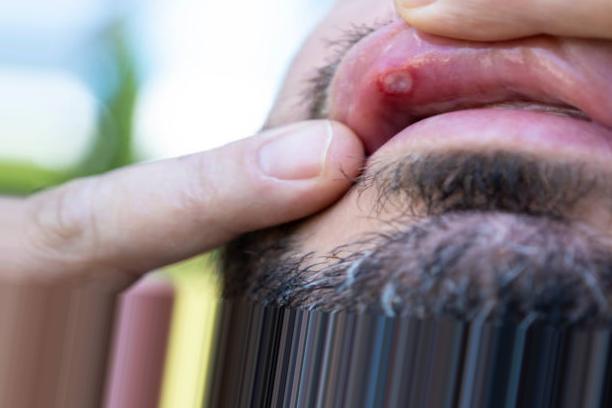
Condition: Mouth Ulcer